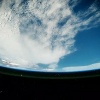
Label: cloud